Lunar surface albedo tile
Center latitude: 23.591
Center longitude: 3.573
Resolution (meters per pixel, mean): 185.52
Tile area (km^2): 36021.06
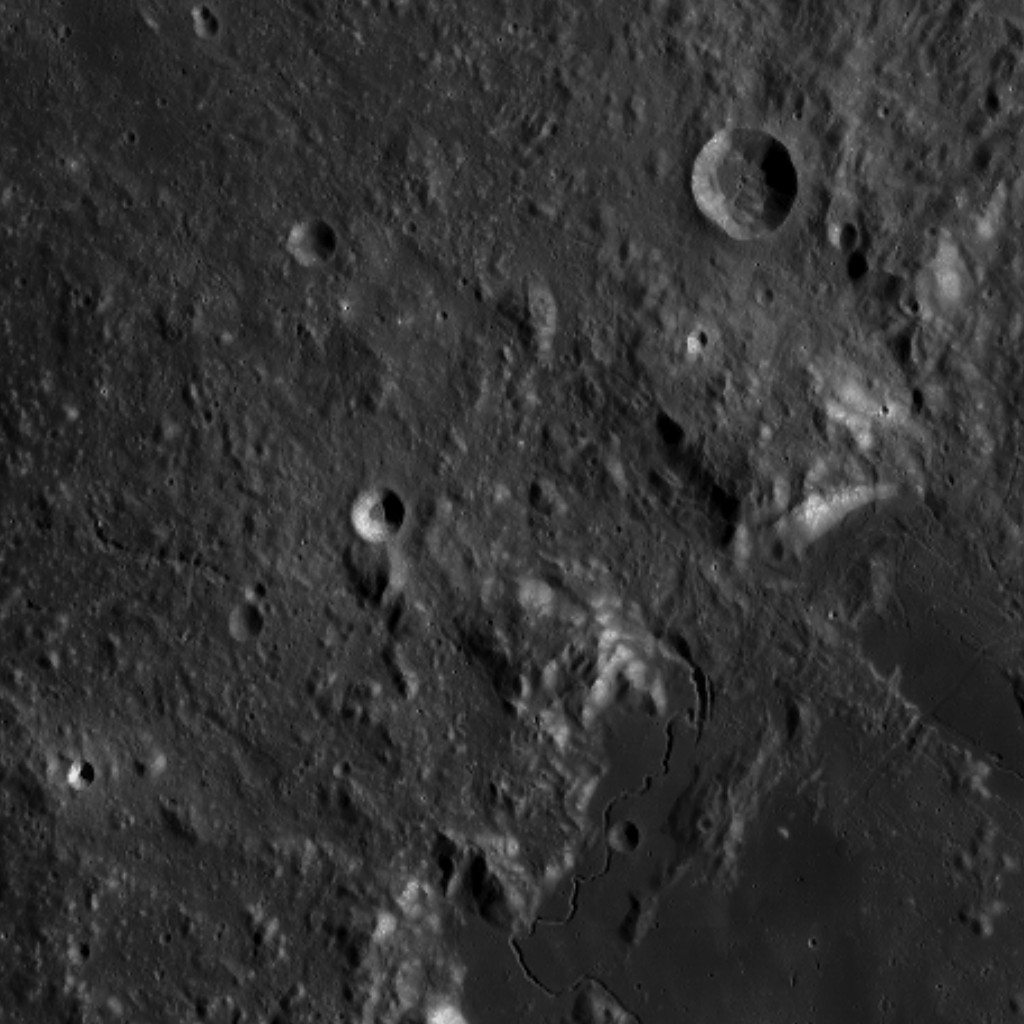